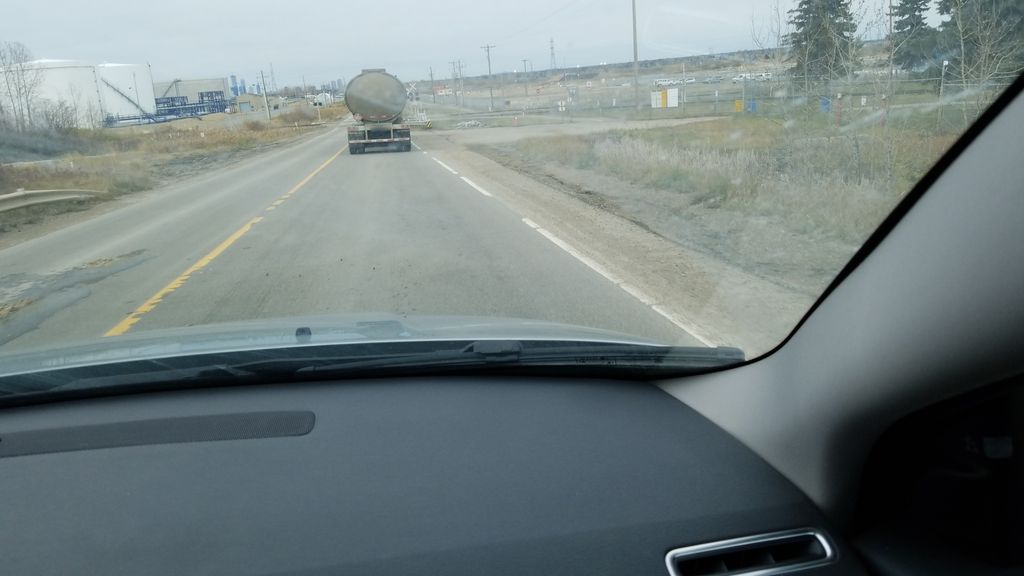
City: edmonton